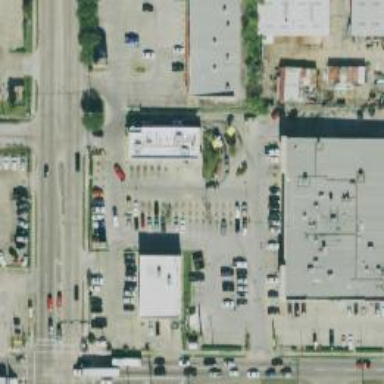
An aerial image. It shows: Parking space is available.